Question: I am testing alpha in glColor4f, but the result of using 'glColor4f(1.0, 1.0, 0, 0);' is same as using 'glColor4f(1.0, 1.0, 0, 1);'.

I've tried changing 'glClearColor(0.0, 0.0, 0.0, 0.0);' to 'glClearColor(0.0, 0.0, 0.0, 1.0);',it changes nothing.
Here's my code:
'''
#include <GL/glut.h>
void init();
void display();
int main(int argc, char* argv[])
{
glutInit(&argc, argv);
glutInitDisplayMode(GLUT_RGB | GLUT_SINGLE);
glutInitWindowPosition(0, 0);
glutInitWindowSize(300, 300);
glutCreateWindow("OpenGL 3D View");
init();
glutDisplayFunc(display);
glutMainLoop();
return 0;
}
void init()
{
glClearColor(0.0, 0.0, 0.0, 0.0);
glMatrixMode(GL_PROJECTION);
glOrtho(-5, 5, -5, 5, 5, 15);
glMatrixMode(GL_MODELVIEW);
gluLookAt(0, 0, 10, 0, 0, 0, 0, 1, 0);
}
void display()
{
glClear(GL_COLOR_BUFFER_BIT);
glColor4f(1.0, 1.0, 0, 0.01);
glutWireTeapot(3);
glFlush();
}
'''
I am wondering how did the transparency works. Thank you~
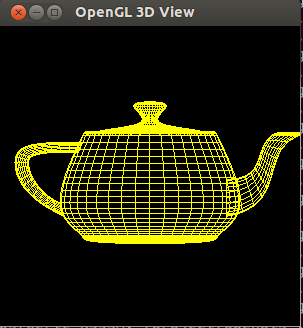
Answer: So the first thing I see is that you aren't initializing your display to use blending. this is done with the:
'''
glEnable(GL_BLEND);
'''
By Default, GL blending is disabled. See the description here:
<URL>
The next thing would be to setup your blend mode. The above link shows the routine for setting up your blend function.
Also if you look at the 'glutInitDisplayMode' routine description here:
<URL>
it shows that